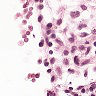
Metastatic tissue present: no